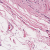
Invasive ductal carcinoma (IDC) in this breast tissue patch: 0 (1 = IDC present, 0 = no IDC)